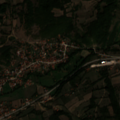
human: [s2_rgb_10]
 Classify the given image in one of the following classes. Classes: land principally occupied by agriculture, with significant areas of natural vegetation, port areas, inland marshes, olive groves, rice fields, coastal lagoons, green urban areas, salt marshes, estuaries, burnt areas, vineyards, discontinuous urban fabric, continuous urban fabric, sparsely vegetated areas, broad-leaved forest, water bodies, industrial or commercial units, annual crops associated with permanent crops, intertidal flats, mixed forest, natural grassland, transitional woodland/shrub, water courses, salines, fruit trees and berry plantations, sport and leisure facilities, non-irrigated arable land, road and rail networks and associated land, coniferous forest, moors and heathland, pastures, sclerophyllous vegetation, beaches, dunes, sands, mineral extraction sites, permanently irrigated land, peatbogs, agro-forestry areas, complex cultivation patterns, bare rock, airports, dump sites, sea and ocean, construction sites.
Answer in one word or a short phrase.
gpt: discontinuous urban fabric, pastures, complex cultivation patterns, land principally occupied by agriculture, with significant areas of natural vegetation, broad-leaved forest